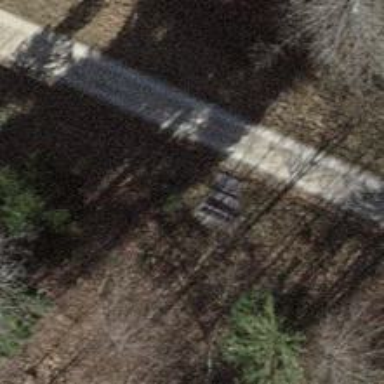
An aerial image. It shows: Brown bench in the vicinity.